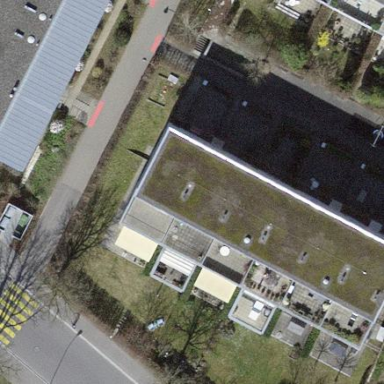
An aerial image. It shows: Residential building.